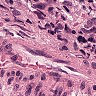
Metastatic tissue present: yes